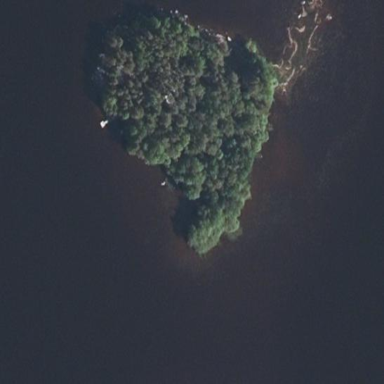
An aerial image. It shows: Image showing island.